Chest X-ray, PA view. Patient: 43 years old, sex F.
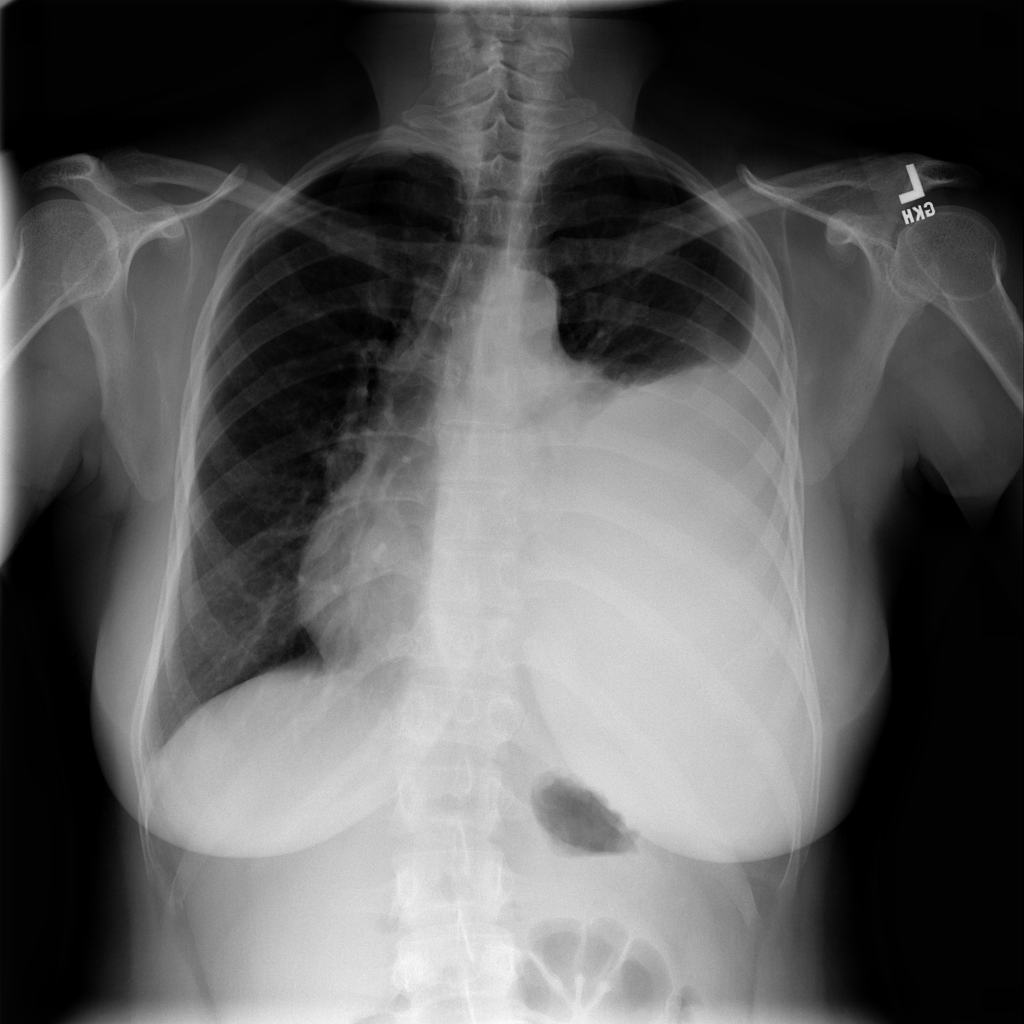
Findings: Effusion